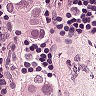
Metastatic tissue present: yes